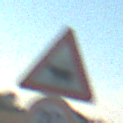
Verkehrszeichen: ViehtriebRechts
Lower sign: Geschwindigkeit20
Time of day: SunriseSunset
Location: Outdoor (Nature)
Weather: Clear
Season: NotSpecified
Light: Natural